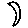
Label: moon